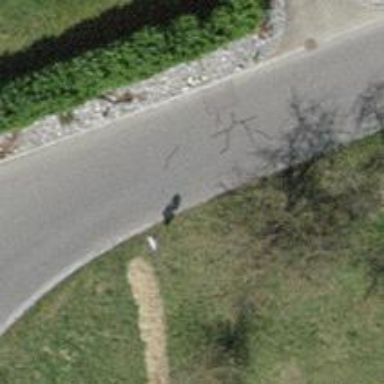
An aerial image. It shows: Unclassified road with asphalt surface.